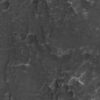
Label: not_dusty